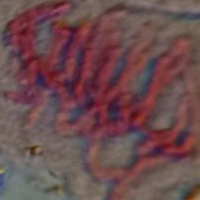
Label: metaphase